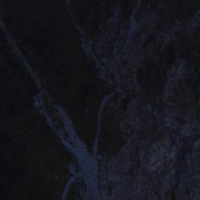
EUNIS habitat code: 31
Species observed at this site:
Pyrgus andromedae